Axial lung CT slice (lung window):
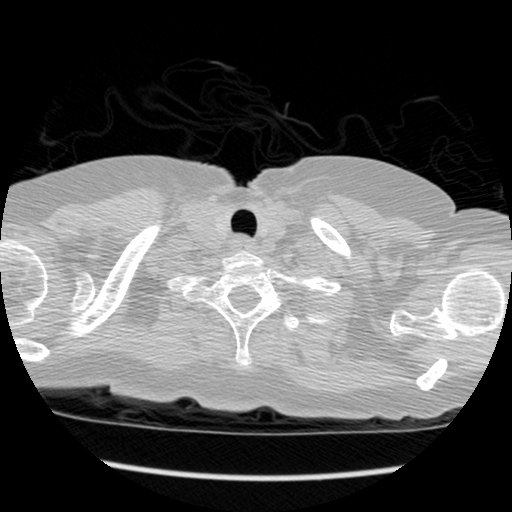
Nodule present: no